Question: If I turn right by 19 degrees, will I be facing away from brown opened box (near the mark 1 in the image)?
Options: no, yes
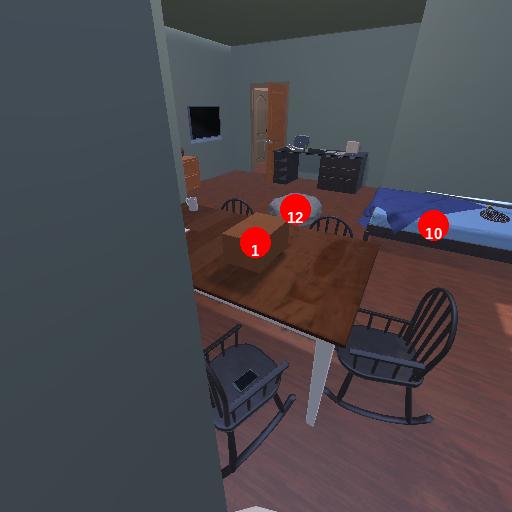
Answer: no